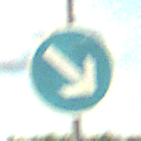
Verkehrszeichen: VorgeschriebeneVorbeifahrtRechts
Umgebung: Outdoor, RoadRail
Tageszeit: Midday
Wetter: PartlyCloudy
Licht: Natural
Jahreszeit: NotSpecified
Kontrast: HighContrast